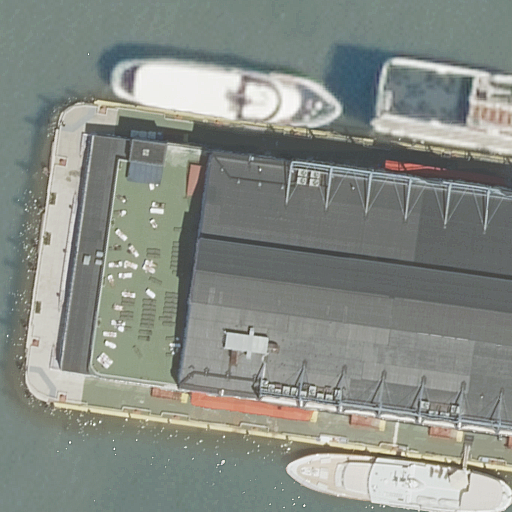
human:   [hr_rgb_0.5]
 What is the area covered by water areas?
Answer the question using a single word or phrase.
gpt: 4438m2

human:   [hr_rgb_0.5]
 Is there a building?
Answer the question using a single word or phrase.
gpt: yes

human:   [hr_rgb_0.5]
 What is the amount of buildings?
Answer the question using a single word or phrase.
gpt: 1

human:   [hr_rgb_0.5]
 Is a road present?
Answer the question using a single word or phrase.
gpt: yes

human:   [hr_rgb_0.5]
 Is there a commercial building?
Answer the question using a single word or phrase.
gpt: no

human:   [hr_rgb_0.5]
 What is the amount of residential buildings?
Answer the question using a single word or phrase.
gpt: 1

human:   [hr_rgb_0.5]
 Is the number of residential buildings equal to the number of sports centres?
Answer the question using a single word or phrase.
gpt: yes

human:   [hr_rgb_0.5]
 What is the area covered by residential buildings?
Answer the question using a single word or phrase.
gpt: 2989m2

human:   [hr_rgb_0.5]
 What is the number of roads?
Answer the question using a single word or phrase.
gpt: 1

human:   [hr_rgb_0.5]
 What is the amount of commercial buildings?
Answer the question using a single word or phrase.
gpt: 0

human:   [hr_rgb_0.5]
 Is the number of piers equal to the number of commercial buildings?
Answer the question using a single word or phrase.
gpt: no

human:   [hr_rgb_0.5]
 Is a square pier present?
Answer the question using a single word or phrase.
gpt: no

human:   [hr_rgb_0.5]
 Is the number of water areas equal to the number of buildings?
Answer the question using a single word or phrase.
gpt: yes

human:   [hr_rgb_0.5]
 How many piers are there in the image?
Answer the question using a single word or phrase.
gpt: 1

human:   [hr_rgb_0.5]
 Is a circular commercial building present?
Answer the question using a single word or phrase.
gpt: no

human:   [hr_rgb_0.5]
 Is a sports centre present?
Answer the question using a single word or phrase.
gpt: yes

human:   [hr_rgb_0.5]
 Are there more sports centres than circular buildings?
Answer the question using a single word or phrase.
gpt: yes

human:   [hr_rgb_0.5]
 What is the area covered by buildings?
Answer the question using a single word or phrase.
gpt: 2989m2

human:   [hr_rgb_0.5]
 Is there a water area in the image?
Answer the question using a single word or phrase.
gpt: yes

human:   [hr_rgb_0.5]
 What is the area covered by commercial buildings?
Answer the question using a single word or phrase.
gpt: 0m2

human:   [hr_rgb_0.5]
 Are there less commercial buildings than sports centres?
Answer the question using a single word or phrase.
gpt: yes

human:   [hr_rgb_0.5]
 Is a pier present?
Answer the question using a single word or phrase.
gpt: yes

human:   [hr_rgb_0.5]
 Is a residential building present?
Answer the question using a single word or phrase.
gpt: yes

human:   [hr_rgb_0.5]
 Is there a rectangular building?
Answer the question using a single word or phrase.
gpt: yes

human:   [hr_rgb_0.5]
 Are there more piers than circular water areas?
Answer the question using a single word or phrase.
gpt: yes

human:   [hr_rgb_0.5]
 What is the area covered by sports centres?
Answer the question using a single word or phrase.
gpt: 7790m2

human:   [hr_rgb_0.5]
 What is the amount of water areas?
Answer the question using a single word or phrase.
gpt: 1

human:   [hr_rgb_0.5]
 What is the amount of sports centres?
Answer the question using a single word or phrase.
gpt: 1

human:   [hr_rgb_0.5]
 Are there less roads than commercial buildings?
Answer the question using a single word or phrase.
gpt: no

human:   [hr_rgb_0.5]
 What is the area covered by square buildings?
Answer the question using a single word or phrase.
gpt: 0m2

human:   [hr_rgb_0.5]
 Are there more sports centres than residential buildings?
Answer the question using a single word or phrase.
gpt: no

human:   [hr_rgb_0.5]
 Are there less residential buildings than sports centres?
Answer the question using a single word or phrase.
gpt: no

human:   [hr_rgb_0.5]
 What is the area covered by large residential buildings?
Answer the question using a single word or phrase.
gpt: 2989m2

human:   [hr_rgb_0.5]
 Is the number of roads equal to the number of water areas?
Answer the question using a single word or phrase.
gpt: yes

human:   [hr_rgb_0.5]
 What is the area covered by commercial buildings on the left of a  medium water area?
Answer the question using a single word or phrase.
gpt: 0m2

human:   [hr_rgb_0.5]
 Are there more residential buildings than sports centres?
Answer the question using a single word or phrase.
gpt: no

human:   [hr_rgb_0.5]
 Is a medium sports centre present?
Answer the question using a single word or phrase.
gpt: no

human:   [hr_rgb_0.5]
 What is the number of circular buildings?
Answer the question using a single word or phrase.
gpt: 0

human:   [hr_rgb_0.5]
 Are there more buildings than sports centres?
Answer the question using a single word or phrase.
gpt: no

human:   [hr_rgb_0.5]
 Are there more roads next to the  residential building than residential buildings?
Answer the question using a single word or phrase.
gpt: no

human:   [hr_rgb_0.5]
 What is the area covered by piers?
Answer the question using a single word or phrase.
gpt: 2989m2

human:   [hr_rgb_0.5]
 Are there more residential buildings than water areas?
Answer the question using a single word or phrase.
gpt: no

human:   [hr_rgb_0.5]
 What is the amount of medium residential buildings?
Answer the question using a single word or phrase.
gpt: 0

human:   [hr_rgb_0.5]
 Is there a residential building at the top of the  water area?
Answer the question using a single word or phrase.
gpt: no

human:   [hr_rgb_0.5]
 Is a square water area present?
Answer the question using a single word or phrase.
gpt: no

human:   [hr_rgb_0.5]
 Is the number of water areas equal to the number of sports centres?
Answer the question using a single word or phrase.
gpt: yes

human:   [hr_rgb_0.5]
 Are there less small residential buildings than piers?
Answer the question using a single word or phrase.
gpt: yes

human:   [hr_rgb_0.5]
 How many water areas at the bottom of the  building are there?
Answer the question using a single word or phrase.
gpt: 0

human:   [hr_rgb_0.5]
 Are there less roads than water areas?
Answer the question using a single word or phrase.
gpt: no

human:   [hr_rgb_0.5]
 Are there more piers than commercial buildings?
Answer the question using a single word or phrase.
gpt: yes

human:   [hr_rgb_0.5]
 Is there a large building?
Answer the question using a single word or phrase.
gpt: yes

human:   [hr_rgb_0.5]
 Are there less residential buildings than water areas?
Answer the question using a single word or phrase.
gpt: no

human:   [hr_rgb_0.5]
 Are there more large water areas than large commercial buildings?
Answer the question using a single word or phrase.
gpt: yes

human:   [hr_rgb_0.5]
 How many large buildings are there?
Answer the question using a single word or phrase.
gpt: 1

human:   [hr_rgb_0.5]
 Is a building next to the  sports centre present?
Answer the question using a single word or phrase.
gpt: yes

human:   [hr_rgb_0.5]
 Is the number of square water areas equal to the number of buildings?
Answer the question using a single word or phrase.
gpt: no

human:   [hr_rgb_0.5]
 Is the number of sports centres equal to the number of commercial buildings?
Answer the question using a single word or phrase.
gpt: no

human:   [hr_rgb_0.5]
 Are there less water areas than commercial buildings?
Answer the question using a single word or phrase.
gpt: no

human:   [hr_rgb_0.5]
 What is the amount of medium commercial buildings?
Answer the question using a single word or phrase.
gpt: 0

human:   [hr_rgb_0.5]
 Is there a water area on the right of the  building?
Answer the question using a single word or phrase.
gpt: no

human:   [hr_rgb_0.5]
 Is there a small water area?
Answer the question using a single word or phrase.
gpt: no

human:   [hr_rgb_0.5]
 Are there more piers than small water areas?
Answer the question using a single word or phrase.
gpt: yes

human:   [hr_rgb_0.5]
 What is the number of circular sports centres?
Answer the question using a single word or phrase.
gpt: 0

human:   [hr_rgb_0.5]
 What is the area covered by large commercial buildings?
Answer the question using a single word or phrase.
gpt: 0m2